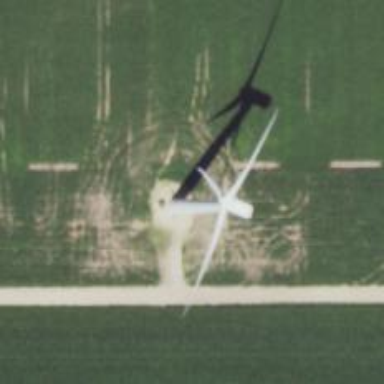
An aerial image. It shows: Wind generator in the form of horizontal axis wind turbine.